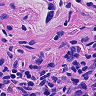
Metastatic tissue present: yes